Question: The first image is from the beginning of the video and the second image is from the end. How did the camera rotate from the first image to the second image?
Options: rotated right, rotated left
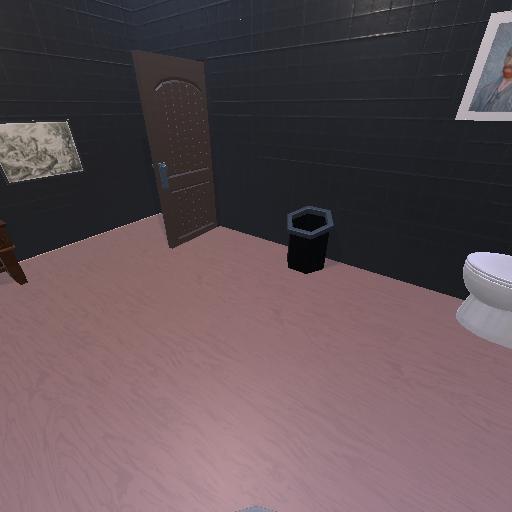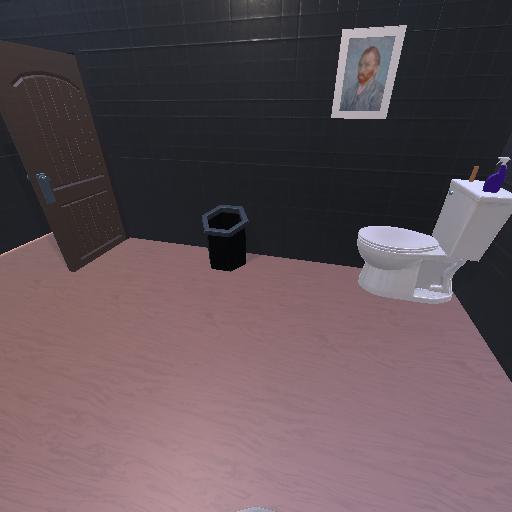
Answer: rotated right